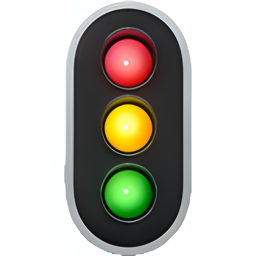
Name: vertical traffic light
Emoji: 🚦
Group: Travel & Places
Sub-group: transport-ground